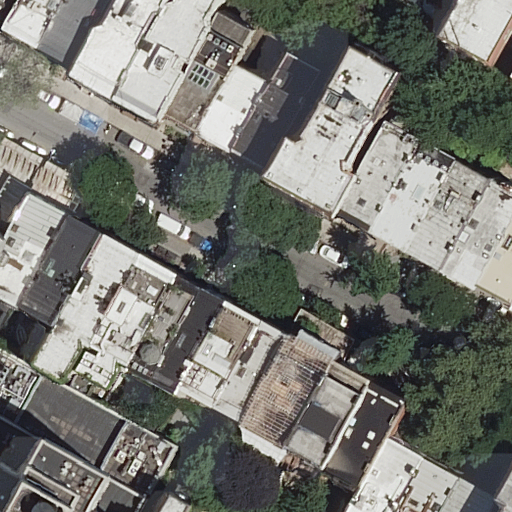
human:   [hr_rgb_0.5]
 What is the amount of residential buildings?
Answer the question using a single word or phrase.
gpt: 36

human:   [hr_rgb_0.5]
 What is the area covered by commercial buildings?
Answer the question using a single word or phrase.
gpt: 0m2

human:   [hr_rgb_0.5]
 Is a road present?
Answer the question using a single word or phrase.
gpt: yes

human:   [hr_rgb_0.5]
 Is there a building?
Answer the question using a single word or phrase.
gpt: yes

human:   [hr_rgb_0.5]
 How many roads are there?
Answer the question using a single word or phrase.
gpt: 1

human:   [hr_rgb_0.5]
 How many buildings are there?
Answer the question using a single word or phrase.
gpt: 36

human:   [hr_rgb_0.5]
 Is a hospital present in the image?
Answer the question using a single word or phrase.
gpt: yes

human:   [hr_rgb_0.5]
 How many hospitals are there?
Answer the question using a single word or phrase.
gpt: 1

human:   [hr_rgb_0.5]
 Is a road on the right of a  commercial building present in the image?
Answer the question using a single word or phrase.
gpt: no

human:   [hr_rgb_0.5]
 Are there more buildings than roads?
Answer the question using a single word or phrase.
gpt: yes

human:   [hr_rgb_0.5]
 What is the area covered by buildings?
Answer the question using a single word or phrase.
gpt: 4805m2

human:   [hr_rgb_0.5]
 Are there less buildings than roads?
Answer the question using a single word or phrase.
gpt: no

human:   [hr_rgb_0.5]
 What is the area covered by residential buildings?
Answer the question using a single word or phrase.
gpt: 4805m2

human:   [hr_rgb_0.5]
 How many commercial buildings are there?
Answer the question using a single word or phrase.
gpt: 0

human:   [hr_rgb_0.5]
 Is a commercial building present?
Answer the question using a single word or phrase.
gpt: no

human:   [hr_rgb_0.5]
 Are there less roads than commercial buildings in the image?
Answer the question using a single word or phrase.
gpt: no

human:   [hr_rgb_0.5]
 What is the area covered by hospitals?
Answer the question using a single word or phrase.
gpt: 0m2

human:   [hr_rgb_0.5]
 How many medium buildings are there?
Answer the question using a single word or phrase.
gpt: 26

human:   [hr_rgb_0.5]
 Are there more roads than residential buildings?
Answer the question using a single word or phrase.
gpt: no

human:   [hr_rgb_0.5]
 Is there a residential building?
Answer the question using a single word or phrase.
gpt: yes

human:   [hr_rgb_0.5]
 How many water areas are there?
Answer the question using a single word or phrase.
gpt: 0

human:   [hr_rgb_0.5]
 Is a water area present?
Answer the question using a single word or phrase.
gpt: no

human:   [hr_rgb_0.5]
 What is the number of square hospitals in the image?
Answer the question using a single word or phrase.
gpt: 0

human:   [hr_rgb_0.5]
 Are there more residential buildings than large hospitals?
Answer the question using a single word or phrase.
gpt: yes

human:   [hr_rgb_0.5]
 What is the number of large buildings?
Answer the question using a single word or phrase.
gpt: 0

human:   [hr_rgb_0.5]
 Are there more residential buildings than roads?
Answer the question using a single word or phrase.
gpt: yes

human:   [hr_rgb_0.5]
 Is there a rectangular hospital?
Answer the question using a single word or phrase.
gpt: yes

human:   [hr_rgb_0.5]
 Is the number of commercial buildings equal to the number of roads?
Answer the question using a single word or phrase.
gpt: no

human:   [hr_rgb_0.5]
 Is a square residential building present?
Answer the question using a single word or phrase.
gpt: no

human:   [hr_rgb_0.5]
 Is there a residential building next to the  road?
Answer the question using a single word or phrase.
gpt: yes

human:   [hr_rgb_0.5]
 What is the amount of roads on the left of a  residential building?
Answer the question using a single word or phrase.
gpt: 1

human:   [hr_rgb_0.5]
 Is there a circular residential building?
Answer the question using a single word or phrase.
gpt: no

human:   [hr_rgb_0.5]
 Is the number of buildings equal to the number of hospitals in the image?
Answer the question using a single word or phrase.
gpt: no

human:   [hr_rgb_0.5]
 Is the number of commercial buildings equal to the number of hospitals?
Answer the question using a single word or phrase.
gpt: no

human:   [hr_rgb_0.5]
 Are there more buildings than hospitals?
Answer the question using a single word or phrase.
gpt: yes

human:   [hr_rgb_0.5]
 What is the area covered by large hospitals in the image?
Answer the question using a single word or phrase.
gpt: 0m2

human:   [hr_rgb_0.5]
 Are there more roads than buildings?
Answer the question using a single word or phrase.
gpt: no

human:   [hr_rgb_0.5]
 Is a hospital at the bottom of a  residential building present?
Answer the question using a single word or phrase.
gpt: yes

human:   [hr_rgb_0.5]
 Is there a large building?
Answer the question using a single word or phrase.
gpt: no

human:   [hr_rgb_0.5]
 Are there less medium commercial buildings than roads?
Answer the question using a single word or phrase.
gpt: yes

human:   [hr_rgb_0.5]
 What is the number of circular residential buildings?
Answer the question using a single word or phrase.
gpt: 0

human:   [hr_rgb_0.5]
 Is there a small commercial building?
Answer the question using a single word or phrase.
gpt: no

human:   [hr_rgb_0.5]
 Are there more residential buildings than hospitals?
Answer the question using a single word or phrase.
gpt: yes

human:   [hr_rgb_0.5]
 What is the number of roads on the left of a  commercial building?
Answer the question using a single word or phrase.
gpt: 0

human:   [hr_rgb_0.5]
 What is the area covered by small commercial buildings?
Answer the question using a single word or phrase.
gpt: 0m2

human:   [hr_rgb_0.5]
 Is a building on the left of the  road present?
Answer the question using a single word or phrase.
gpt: yes

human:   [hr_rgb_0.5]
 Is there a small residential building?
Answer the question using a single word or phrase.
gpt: yes

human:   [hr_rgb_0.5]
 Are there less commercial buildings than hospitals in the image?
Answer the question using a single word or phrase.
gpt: yes

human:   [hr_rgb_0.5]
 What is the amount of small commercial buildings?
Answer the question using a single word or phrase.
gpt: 0

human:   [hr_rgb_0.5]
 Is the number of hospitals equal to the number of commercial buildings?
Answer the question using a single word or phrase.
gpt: no

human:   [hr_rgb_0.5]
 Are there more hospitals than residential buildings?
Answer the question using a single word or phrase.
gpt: no

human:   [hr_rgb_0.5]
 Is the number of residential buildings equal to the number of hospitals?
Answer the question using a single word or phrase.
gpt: no

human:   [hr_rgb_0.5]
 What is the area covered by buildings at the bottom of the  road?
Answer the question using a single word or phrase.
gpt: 1720m2

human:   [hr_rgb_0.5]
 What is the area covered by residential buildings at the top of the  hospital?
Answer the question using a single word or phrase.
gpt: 1934m2

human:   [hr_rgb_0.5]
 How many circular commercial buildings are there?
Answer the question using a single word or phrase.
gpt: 0

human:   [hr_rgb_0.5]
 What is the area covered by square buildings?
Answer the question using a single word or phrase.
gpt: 0m2

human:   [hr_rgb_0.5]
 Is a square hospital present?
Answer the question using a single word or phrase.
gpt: no

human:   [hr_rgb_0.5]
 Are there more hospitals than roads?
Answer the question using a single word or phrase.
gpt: no

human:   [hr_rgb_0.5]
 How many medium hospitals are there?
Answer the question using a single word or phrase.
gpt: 0

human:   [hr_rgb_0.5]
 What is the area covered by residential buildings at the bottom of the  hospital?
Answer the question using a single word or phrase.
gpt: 1720m2

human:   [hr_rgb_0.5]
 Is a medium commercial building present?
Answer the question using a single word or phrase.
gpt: no

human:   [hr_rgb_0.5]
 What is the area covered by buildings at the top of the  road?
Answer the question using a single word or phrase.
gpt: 1934m2

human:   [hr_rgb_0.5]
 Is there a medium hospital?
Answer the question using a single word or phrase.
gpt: no

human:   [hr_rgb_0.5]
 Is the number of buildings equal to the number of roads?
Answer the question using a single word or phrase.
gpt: no